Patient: sex M, age 48
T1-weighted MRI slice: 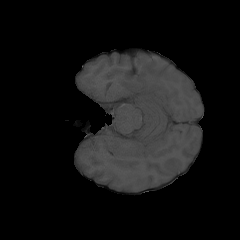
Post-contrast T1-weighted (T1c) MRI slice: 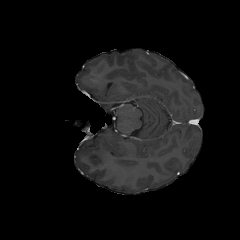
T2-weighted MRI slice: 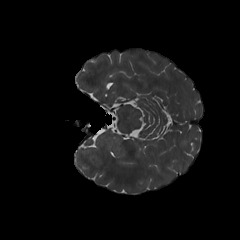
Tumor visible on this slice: no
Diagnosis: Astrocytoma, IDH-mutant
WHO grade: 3